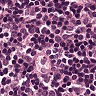
Metastatic tissue present: no